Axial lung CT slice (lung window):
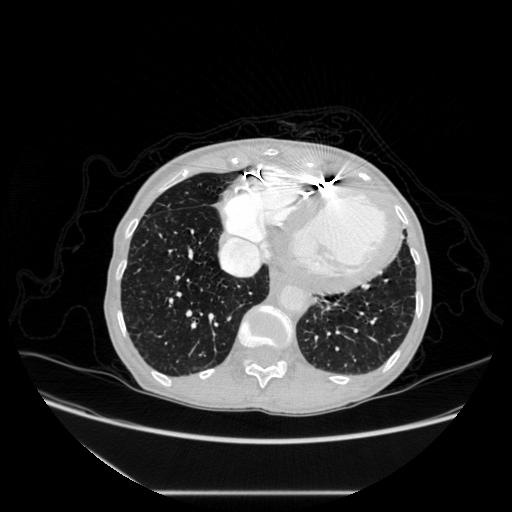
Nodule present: no